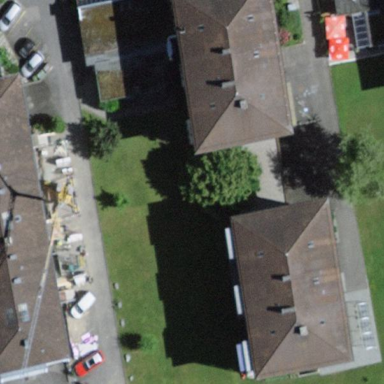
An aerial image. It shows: Residential building.